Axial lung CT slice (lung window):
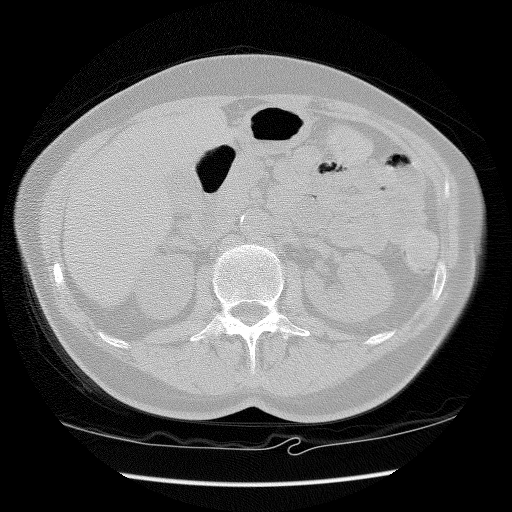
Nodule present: no